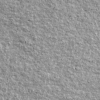
Label: not_dusty